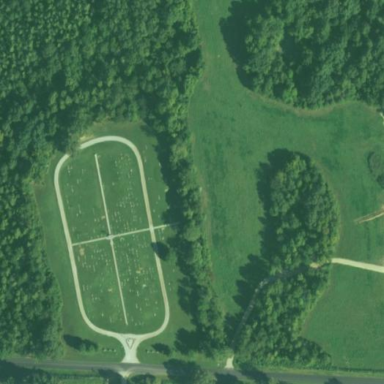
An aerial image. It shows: Cemetery.